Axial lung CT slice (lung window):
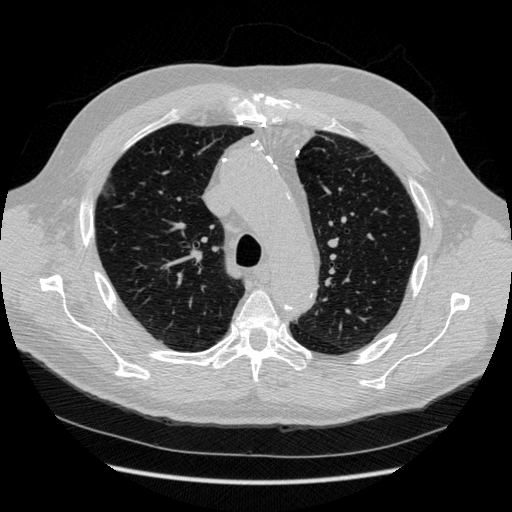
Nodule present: yes
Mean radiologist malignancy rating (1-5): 3